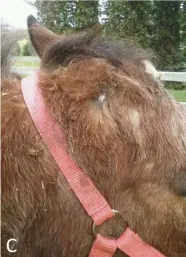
Healed auriculectomy with mild scar formation (rostral to right of image).
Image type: medical_photograph (skin_photograph)